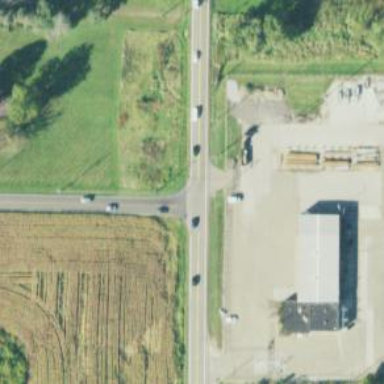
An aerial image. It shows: Stop road.